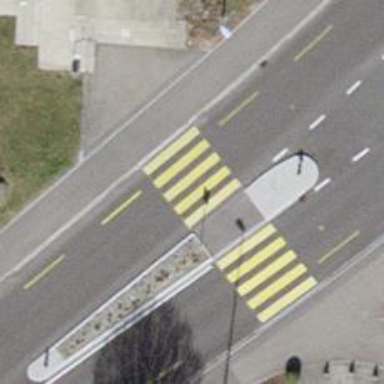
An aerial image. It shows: Uncontrolled zebra crossing on the road.